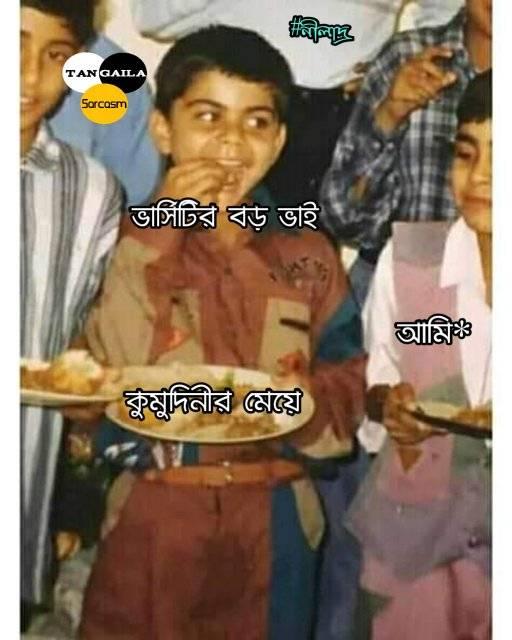
Caption: ভার্সিটির বড় ভাই    আমি*    কুমুদিনীর মেয়ে
Label: hate